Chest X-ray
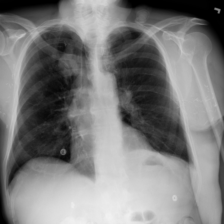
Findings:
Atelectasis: negative
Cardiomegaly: negative
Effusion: negative
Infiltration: negative
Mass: negative
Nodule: negative
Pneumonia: negative
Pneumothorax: negative
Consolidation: negative
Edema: negative
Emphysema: negative
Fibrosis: negative
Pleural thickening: negative
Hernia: negative